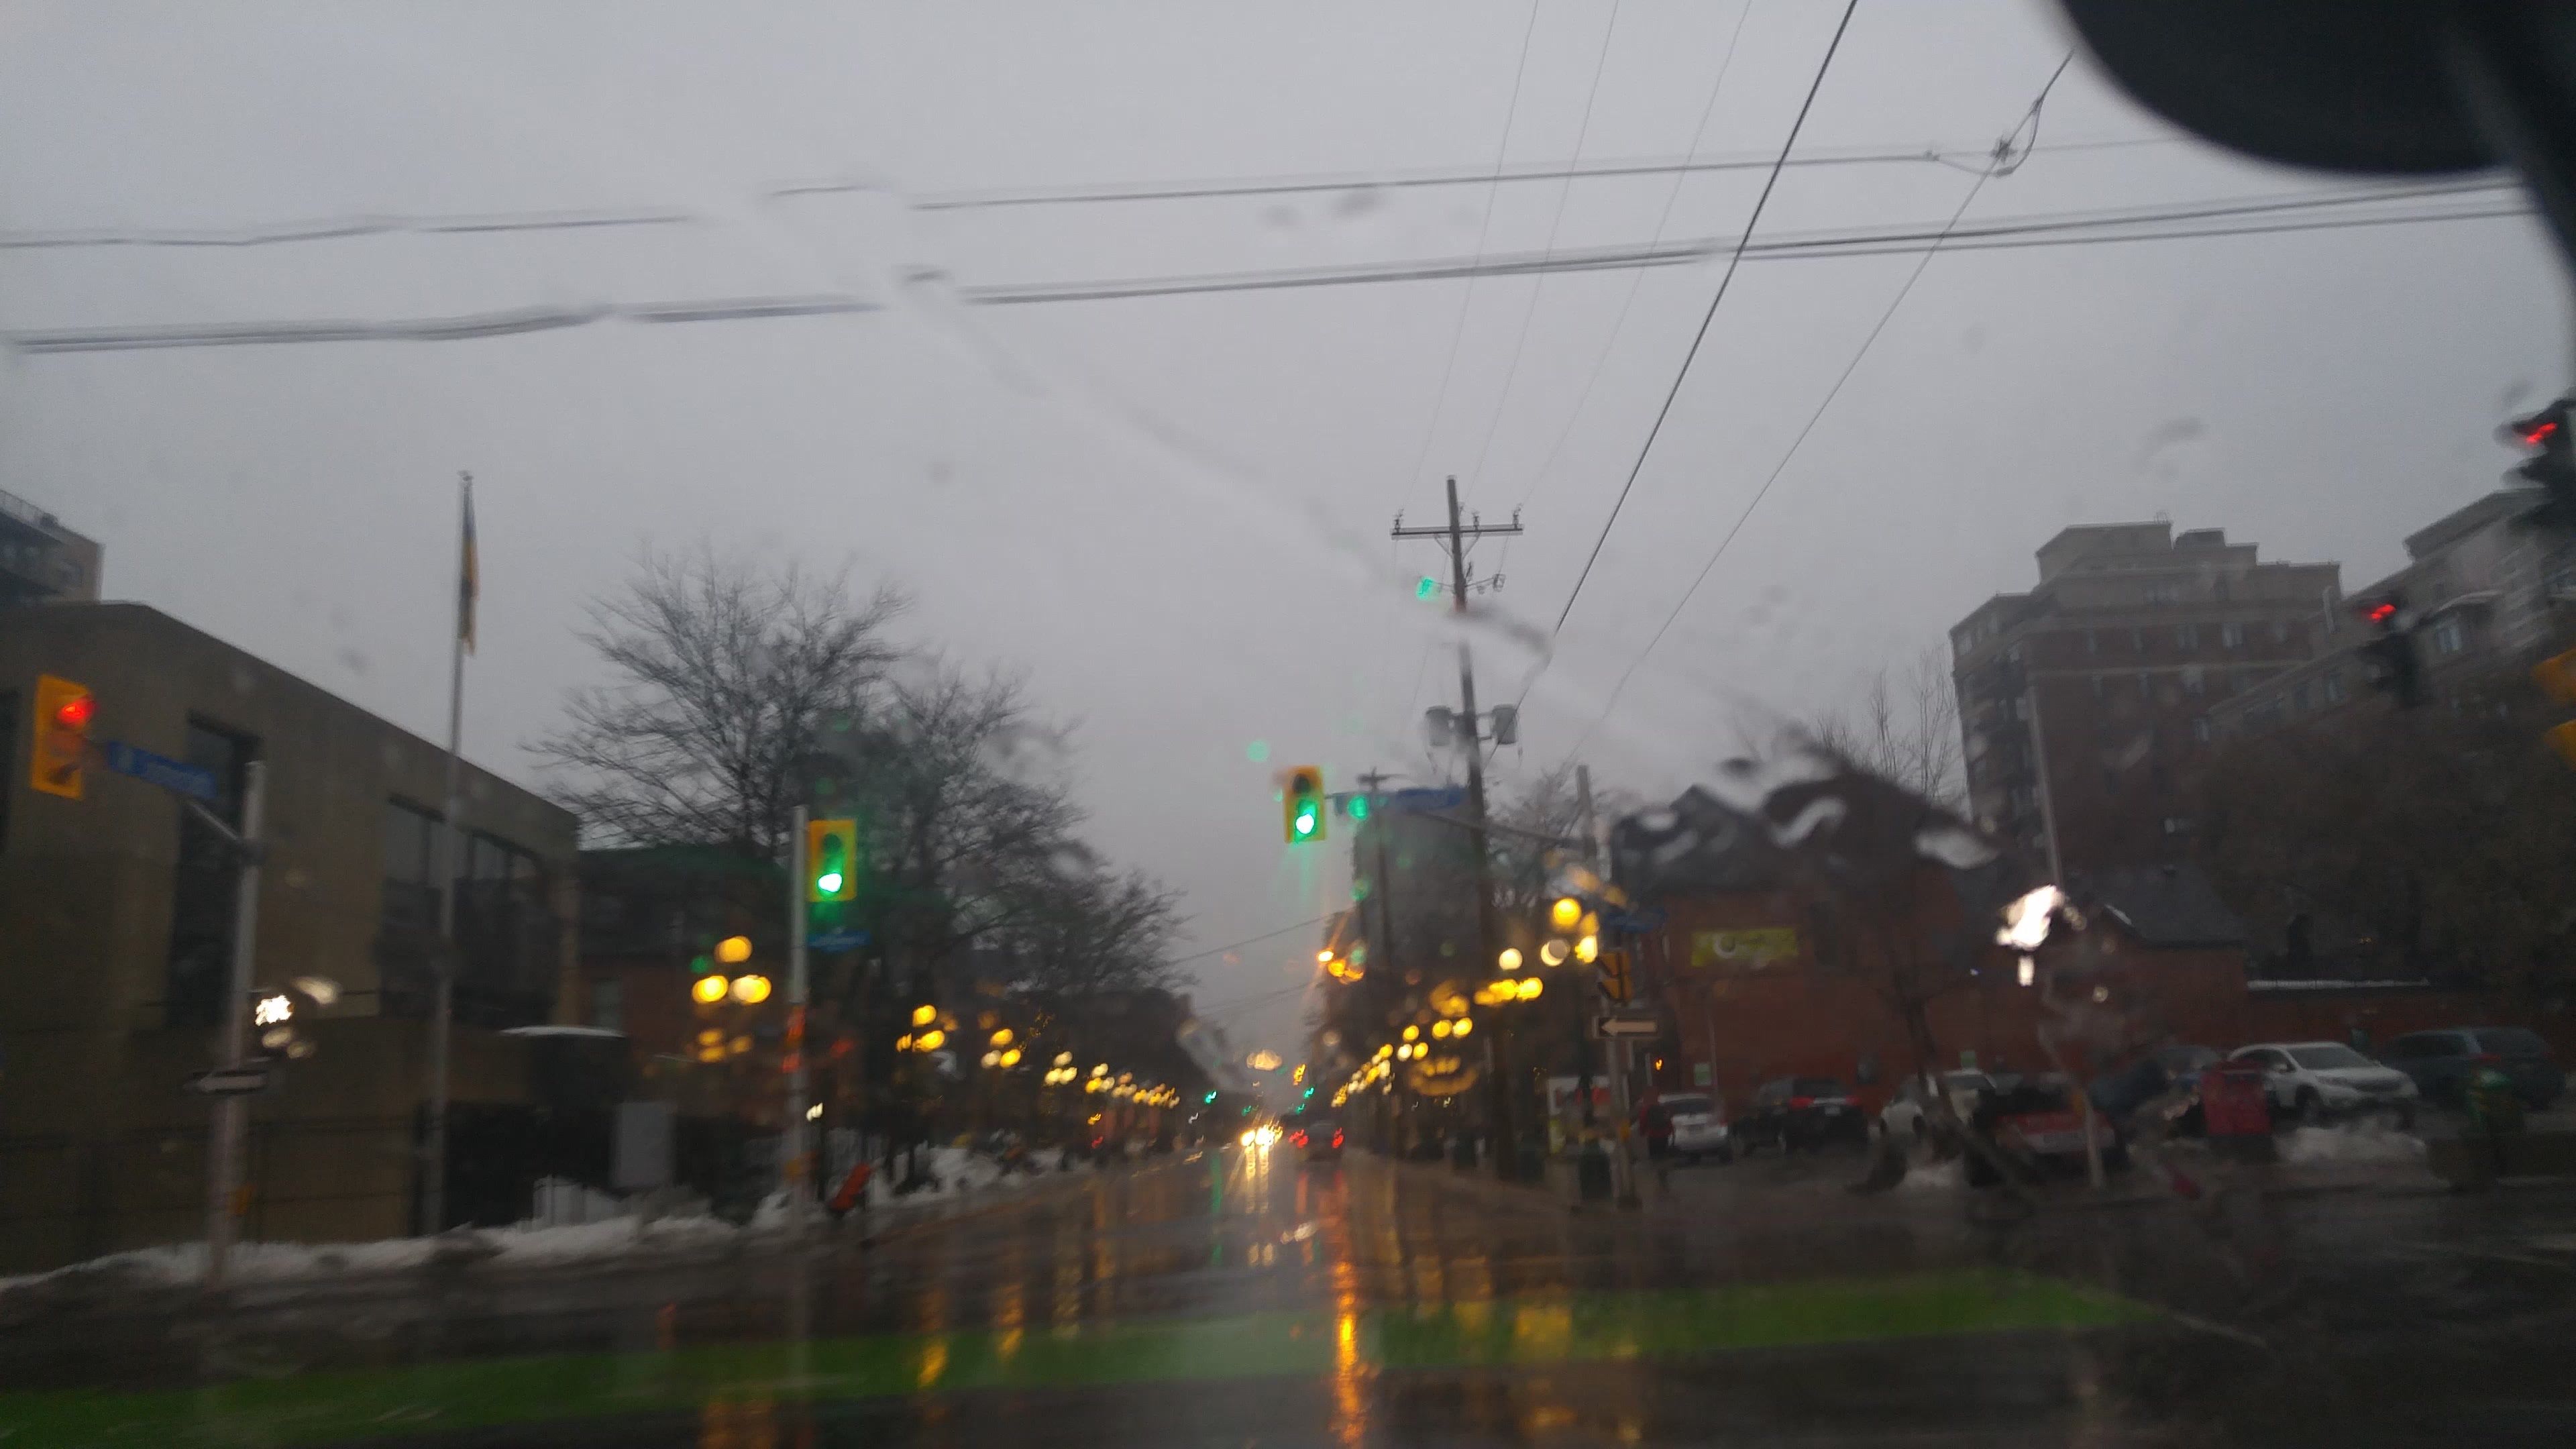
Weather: snowy
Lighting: dusk/dawn
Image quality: slightly poor
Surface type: driving surface
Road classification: footway
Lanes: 2
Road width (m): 1.5
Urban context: urban centre
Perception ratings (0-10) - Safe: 6.79, Lively: 5.95, Beautiful: 3, Boring: 1.27, Depressing: 2.35, Wealthy: 4.53